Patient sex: F
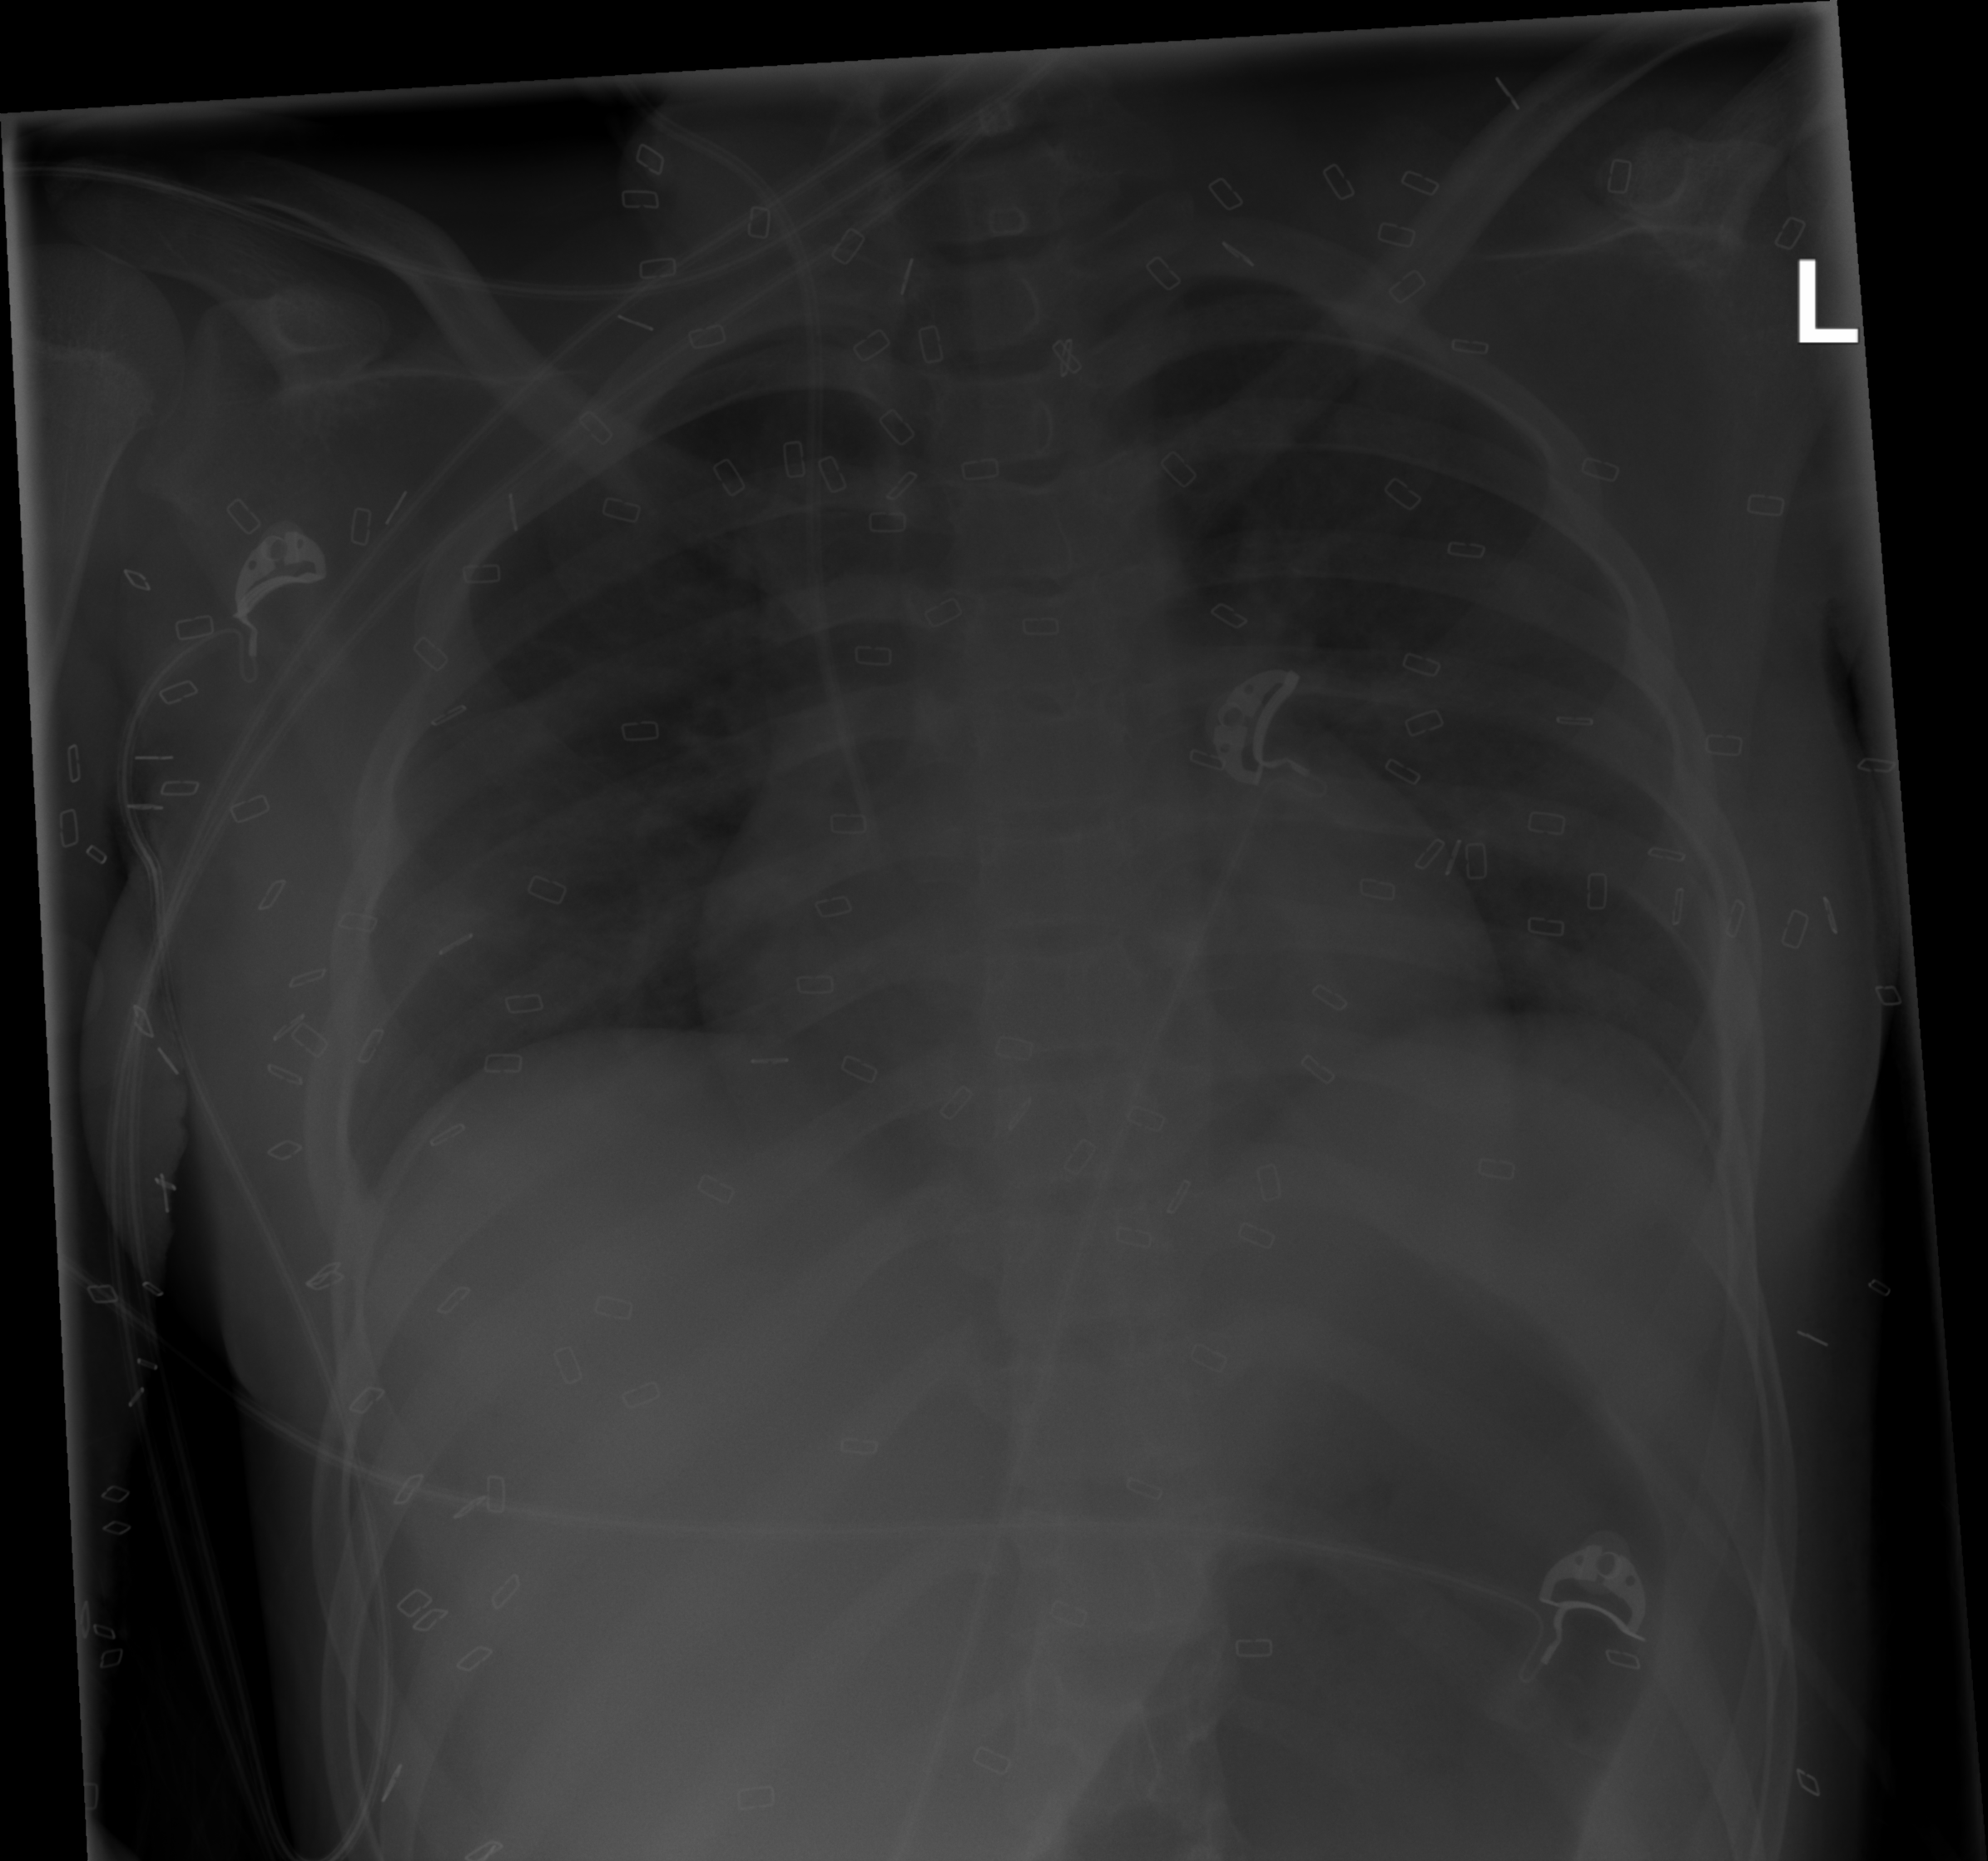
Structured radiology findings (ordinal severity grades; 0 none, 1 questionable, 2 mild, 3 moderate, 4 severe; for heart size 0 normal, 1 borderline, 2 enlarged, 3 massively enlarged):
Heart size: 1
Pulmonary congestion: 0
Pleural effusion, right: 0
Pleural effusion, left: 0
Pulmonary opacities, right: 2
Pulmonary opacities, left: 2
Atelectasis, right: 2
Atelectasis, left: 2